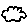
Label: cloud